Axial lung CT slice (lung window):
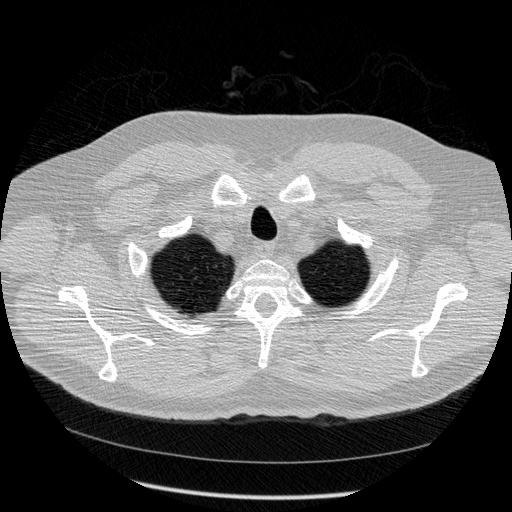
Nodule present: no